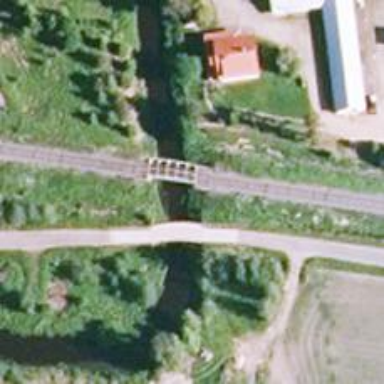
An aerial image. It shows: Bridge over railway track classified as B1.